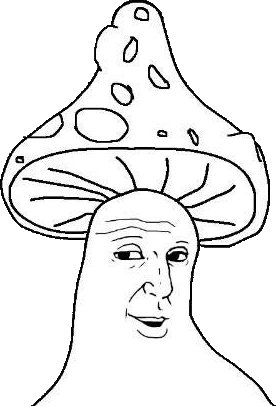
Label: 5_Shroomjak